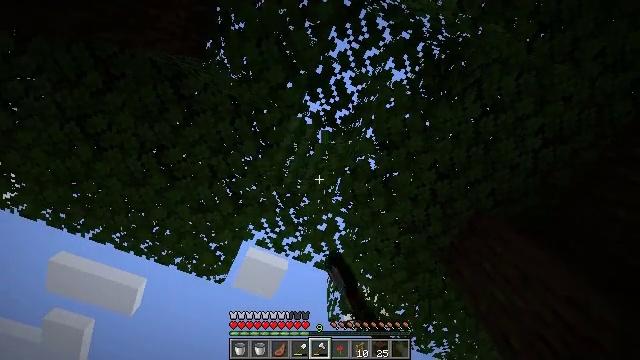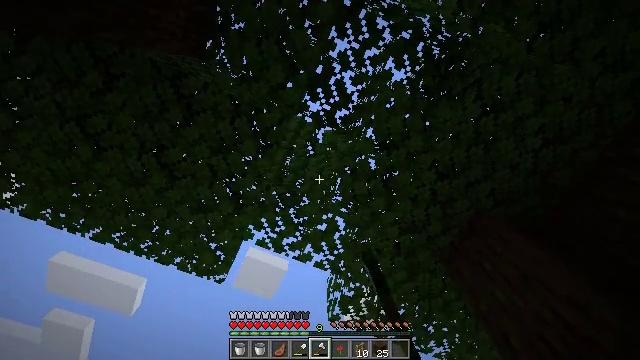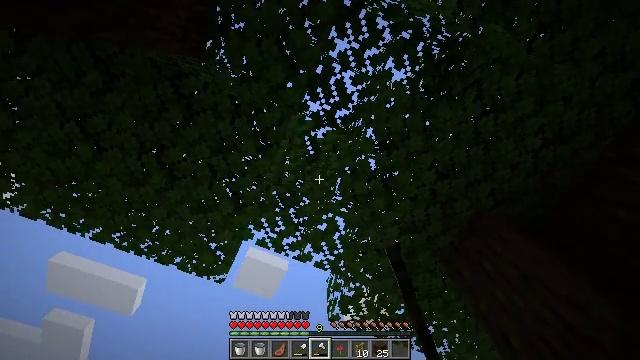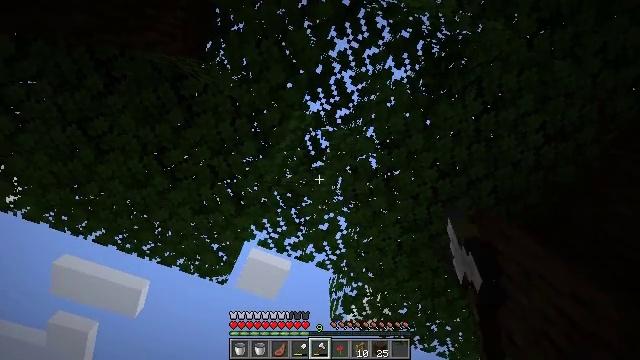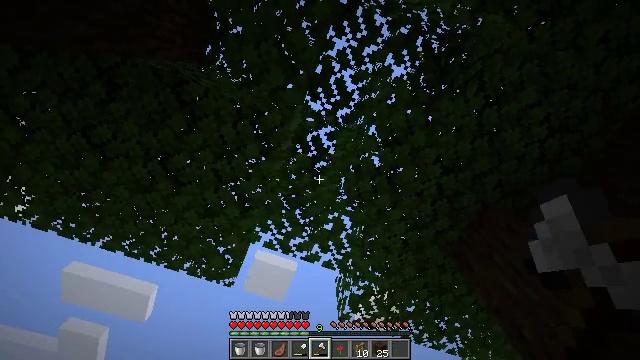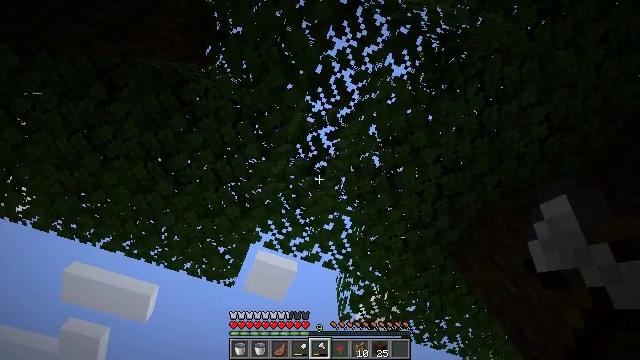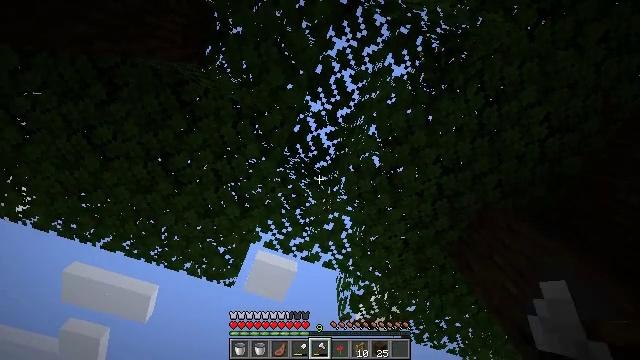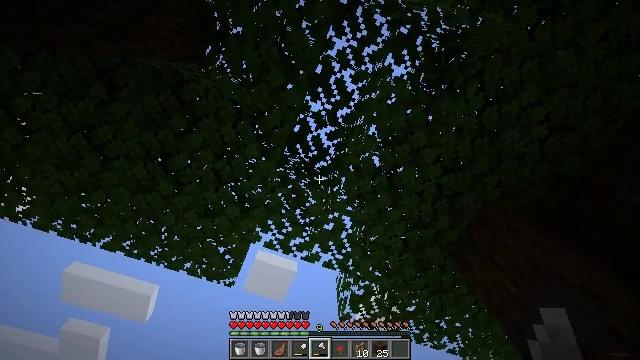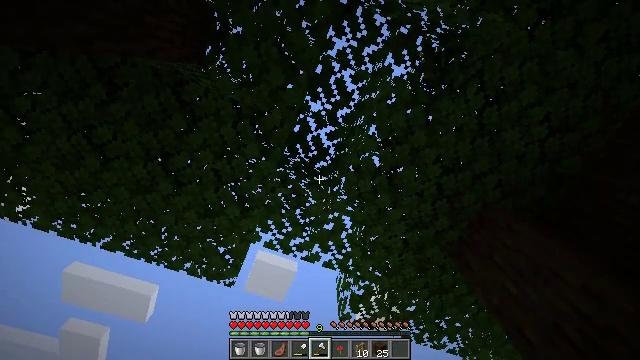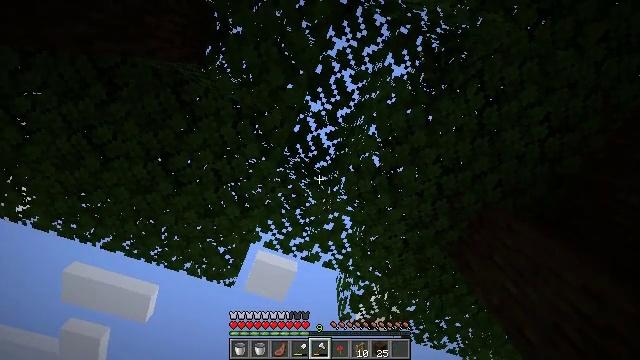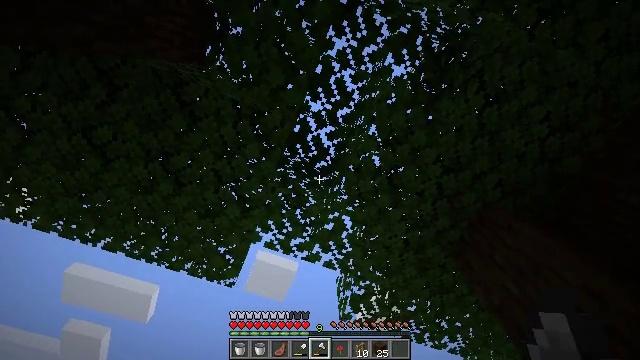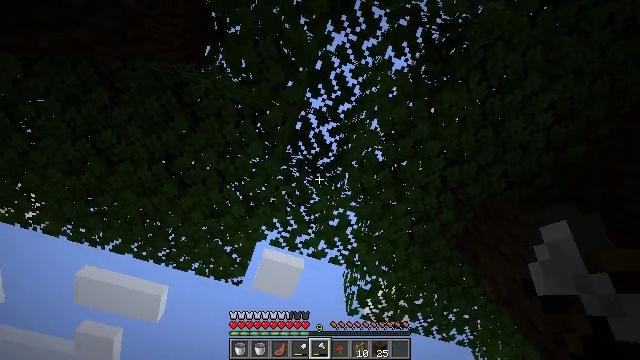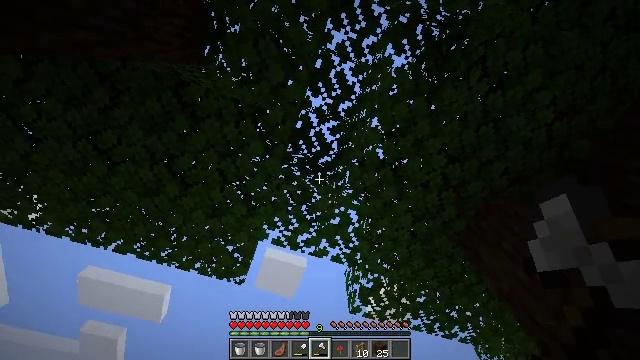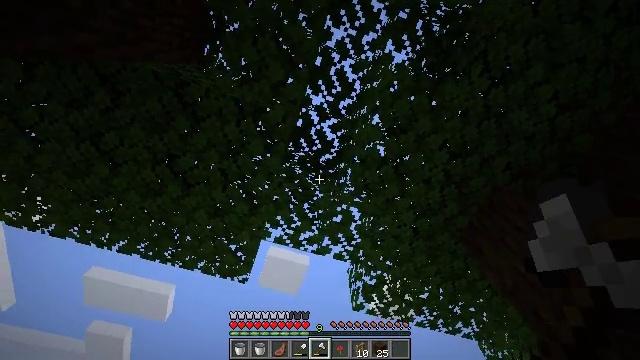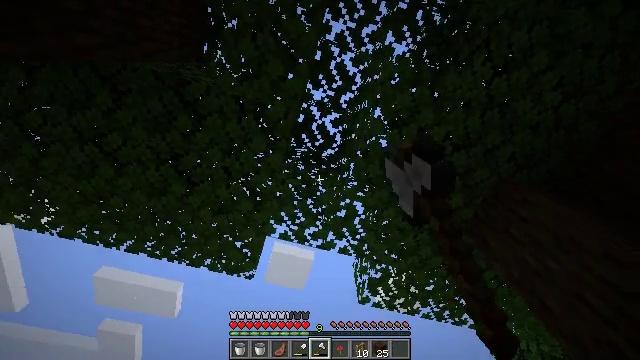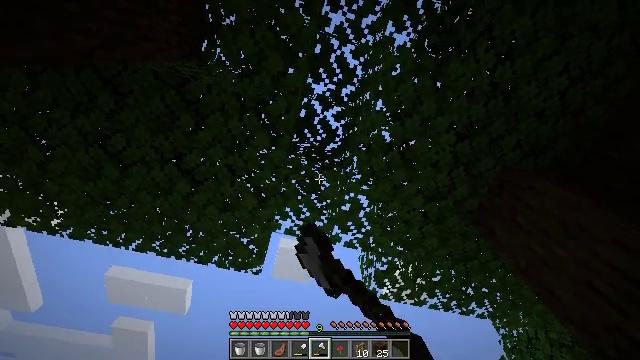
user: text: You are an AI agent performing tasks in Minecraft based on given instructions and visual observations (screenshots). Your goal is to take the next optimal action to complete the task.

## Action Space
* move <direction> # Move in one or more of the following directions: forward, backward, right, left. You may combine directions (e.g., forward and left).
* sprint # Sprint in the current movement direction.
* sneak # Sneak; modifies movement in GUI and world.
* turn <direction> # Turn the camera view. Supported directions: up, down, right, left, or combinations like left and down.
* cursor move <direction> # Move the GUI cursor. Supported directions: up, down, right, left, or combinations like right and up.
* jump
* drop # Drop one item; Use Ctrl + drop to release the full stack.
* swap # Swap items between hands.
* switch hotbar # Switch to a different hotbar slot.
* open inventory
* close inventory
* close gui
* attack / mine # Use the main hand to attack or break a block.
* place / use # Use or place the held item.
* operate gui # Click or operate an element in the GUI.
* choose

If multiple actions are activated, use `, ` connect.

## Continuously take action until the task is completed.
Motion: motion action
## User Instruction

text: Mine dark oak leaves from the tree.
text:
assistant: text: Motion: attack / mine
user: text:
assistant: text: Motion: attack / mine
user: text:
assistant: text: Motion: attack / mine
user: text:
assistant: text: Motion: turn left, attack / mine
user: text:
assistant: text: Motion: attack / mine
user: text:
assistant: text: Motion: attack / mine
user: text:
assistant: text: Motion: attack / mine
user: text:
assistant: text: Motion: attack / mine
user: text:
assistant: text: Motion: attack / mine
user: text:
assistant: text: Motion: attack / mine
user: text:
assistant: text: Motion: turn left, attack / mine
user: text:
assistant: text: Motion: attack / mine
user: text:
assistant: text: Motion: attack / mine
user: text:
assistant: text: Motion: turn left and down, attack / mine
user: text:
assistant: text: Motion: turn left and down, attack / mine
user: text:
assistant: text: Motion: attack / mine
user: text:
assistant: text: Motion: attack / mine
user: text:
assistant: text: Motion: attack / mine
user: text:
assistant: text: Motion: move forward, attack / mine
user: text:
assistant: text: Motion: move forward, attack / mine
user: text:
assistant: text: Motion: move forward, attack / mine
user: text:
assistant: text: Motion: attack / mine
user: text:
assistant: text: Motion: attack / mine
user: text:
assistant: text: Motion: attack / mine
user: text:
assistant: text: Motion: attack / mine
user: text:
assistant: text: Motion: attack / mine
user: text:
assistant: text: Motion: turn right and up, attack / mine
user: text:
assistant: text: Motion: turn right and up, attack / mine
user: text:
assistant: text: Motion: turn up, attack / mine
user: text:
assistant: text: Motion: turn up, attack / mine